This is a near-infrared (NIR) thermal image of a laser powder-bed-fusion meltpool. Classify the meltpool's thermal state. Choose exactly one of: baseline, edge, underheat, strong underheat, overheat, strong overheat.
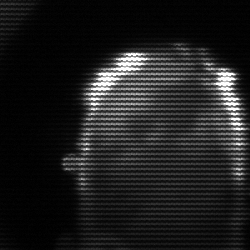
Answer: baseline